Interaction volume radius: 10 \u00c5
Interaction volume height: 30 \u00c5
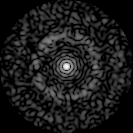
Disorder parameter: 0.825